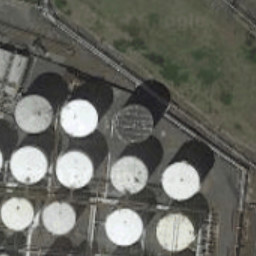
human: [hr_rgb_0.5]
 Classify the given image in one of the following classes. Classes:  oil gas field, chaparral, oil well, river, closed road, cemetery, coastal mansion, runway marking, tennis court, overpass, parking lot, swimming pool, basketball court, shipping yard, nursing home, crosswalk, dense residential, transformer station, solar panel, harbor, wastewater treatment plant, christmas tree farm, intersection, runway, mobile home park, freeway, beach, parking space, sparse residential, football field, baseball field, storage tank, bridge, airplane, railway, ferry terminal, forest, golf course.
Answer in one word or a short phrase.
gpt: storage tank